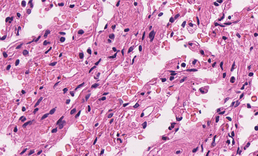
Tumor epithelial tissue: no
Tumor-associated stroma tissue: no
Normal tissue: yes